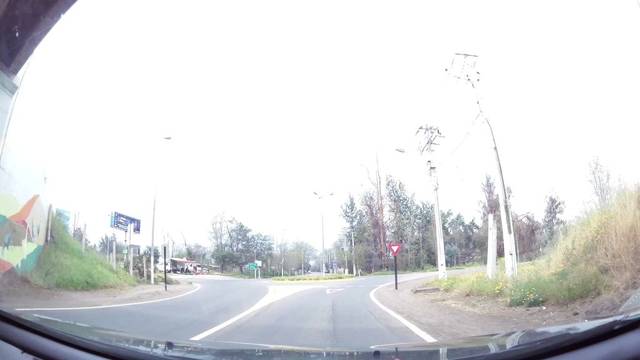
Region: Chile
Coordinates: -33.208, -70.667